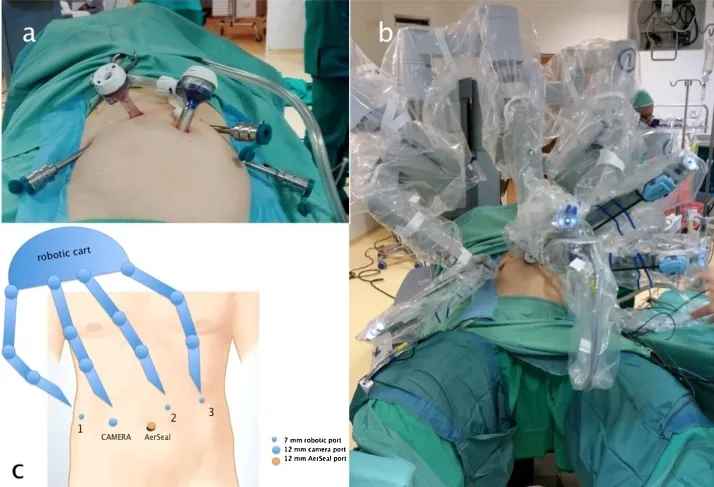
Patient Positioning and Port Placement for Robot-Assisted Surgery.
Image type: radiology (ct)